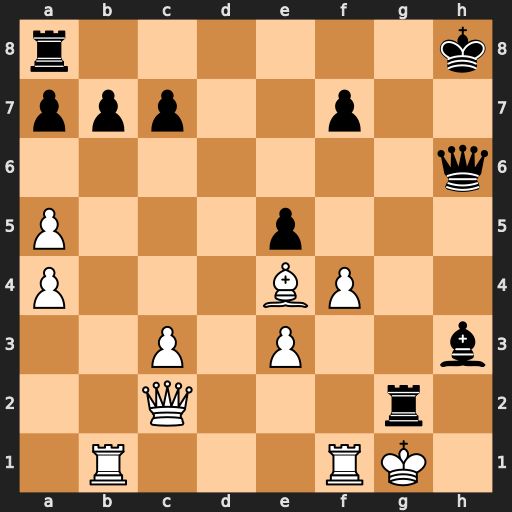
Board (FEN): r6k/ppp2p2/7q/P3p3/P3BP2/2P1P2b/2Q3r1/1R3RK1
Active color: w
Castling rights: -
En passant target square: -
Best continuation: Bxg2 Bxg2 Kxg2 Rg8+ Kf3 Qh5+ Ke4 Qg6+ f5 Qc6+ Kxe5